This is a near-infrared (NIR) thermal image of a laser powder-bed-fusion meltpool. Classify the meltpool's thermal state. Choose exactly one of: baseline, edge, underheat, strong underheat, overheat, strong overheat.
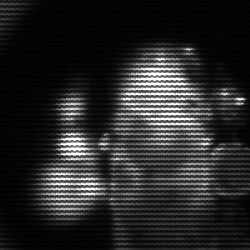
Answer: strong underheat